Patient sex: M
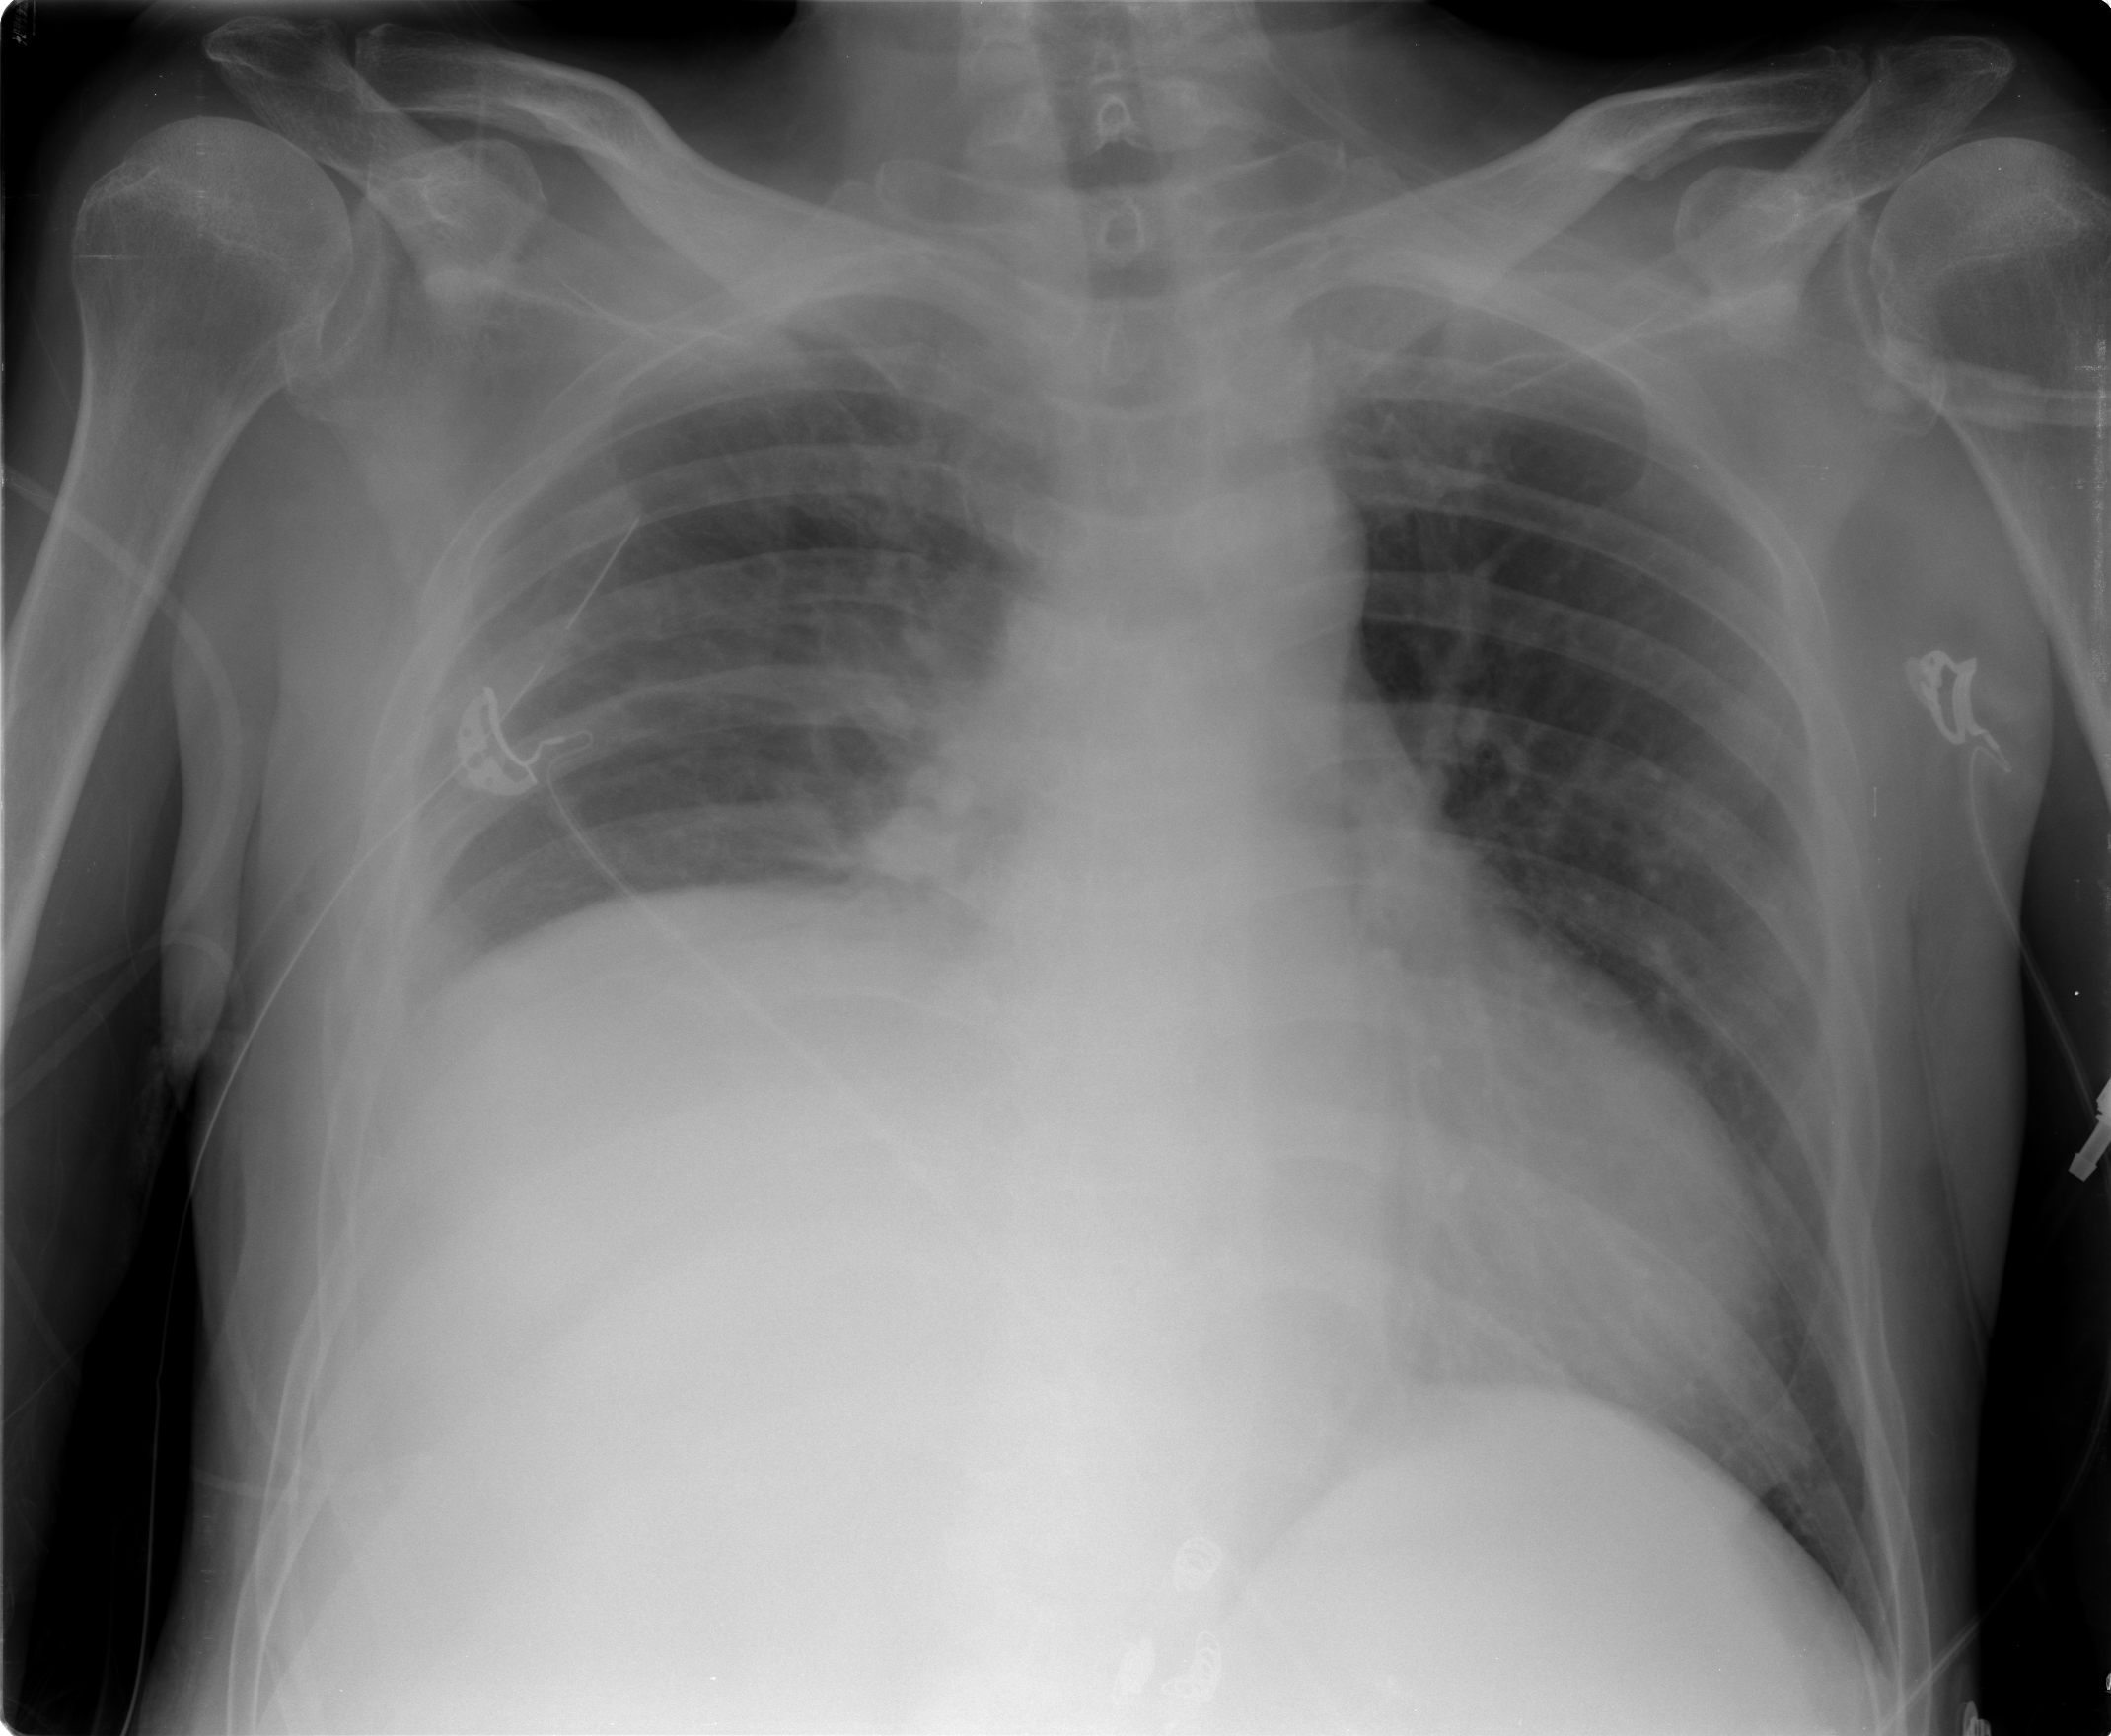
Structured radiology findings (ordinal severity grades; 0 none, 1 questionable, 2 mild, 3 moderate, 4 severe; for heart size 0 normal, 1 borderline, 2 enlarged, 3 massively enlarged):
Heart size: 0
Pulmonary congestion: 2
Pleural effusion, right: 1
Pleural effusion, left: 0
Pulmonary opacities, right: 2
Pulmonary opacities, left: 0
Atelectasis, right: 3
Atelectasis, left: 0